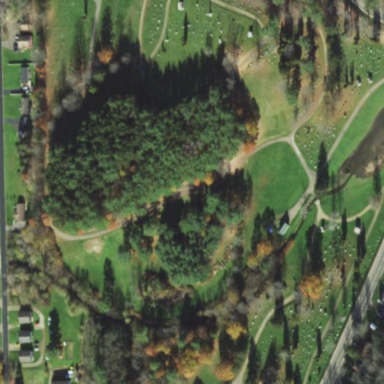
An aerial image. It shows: Cemetery.